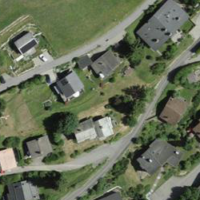
EUNIS habitat code: 55
Species observed at this site:
Gonepteryx rhamni
Coenonympha pamphilus